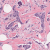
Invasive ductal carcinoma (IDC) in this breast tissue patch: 1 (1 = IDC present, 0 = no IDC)